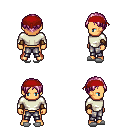
a pixel art fantasy rpg character, male body template, human, tanned skin, white long-sleeve shirt, metal pants, pink parted hairstyle, red bandana, cloth bracers, white slippers, four views (front, back, left, right), 2x2 character sprite sheet, small pixel art, hard edges, no anti-aliasing